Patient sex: M
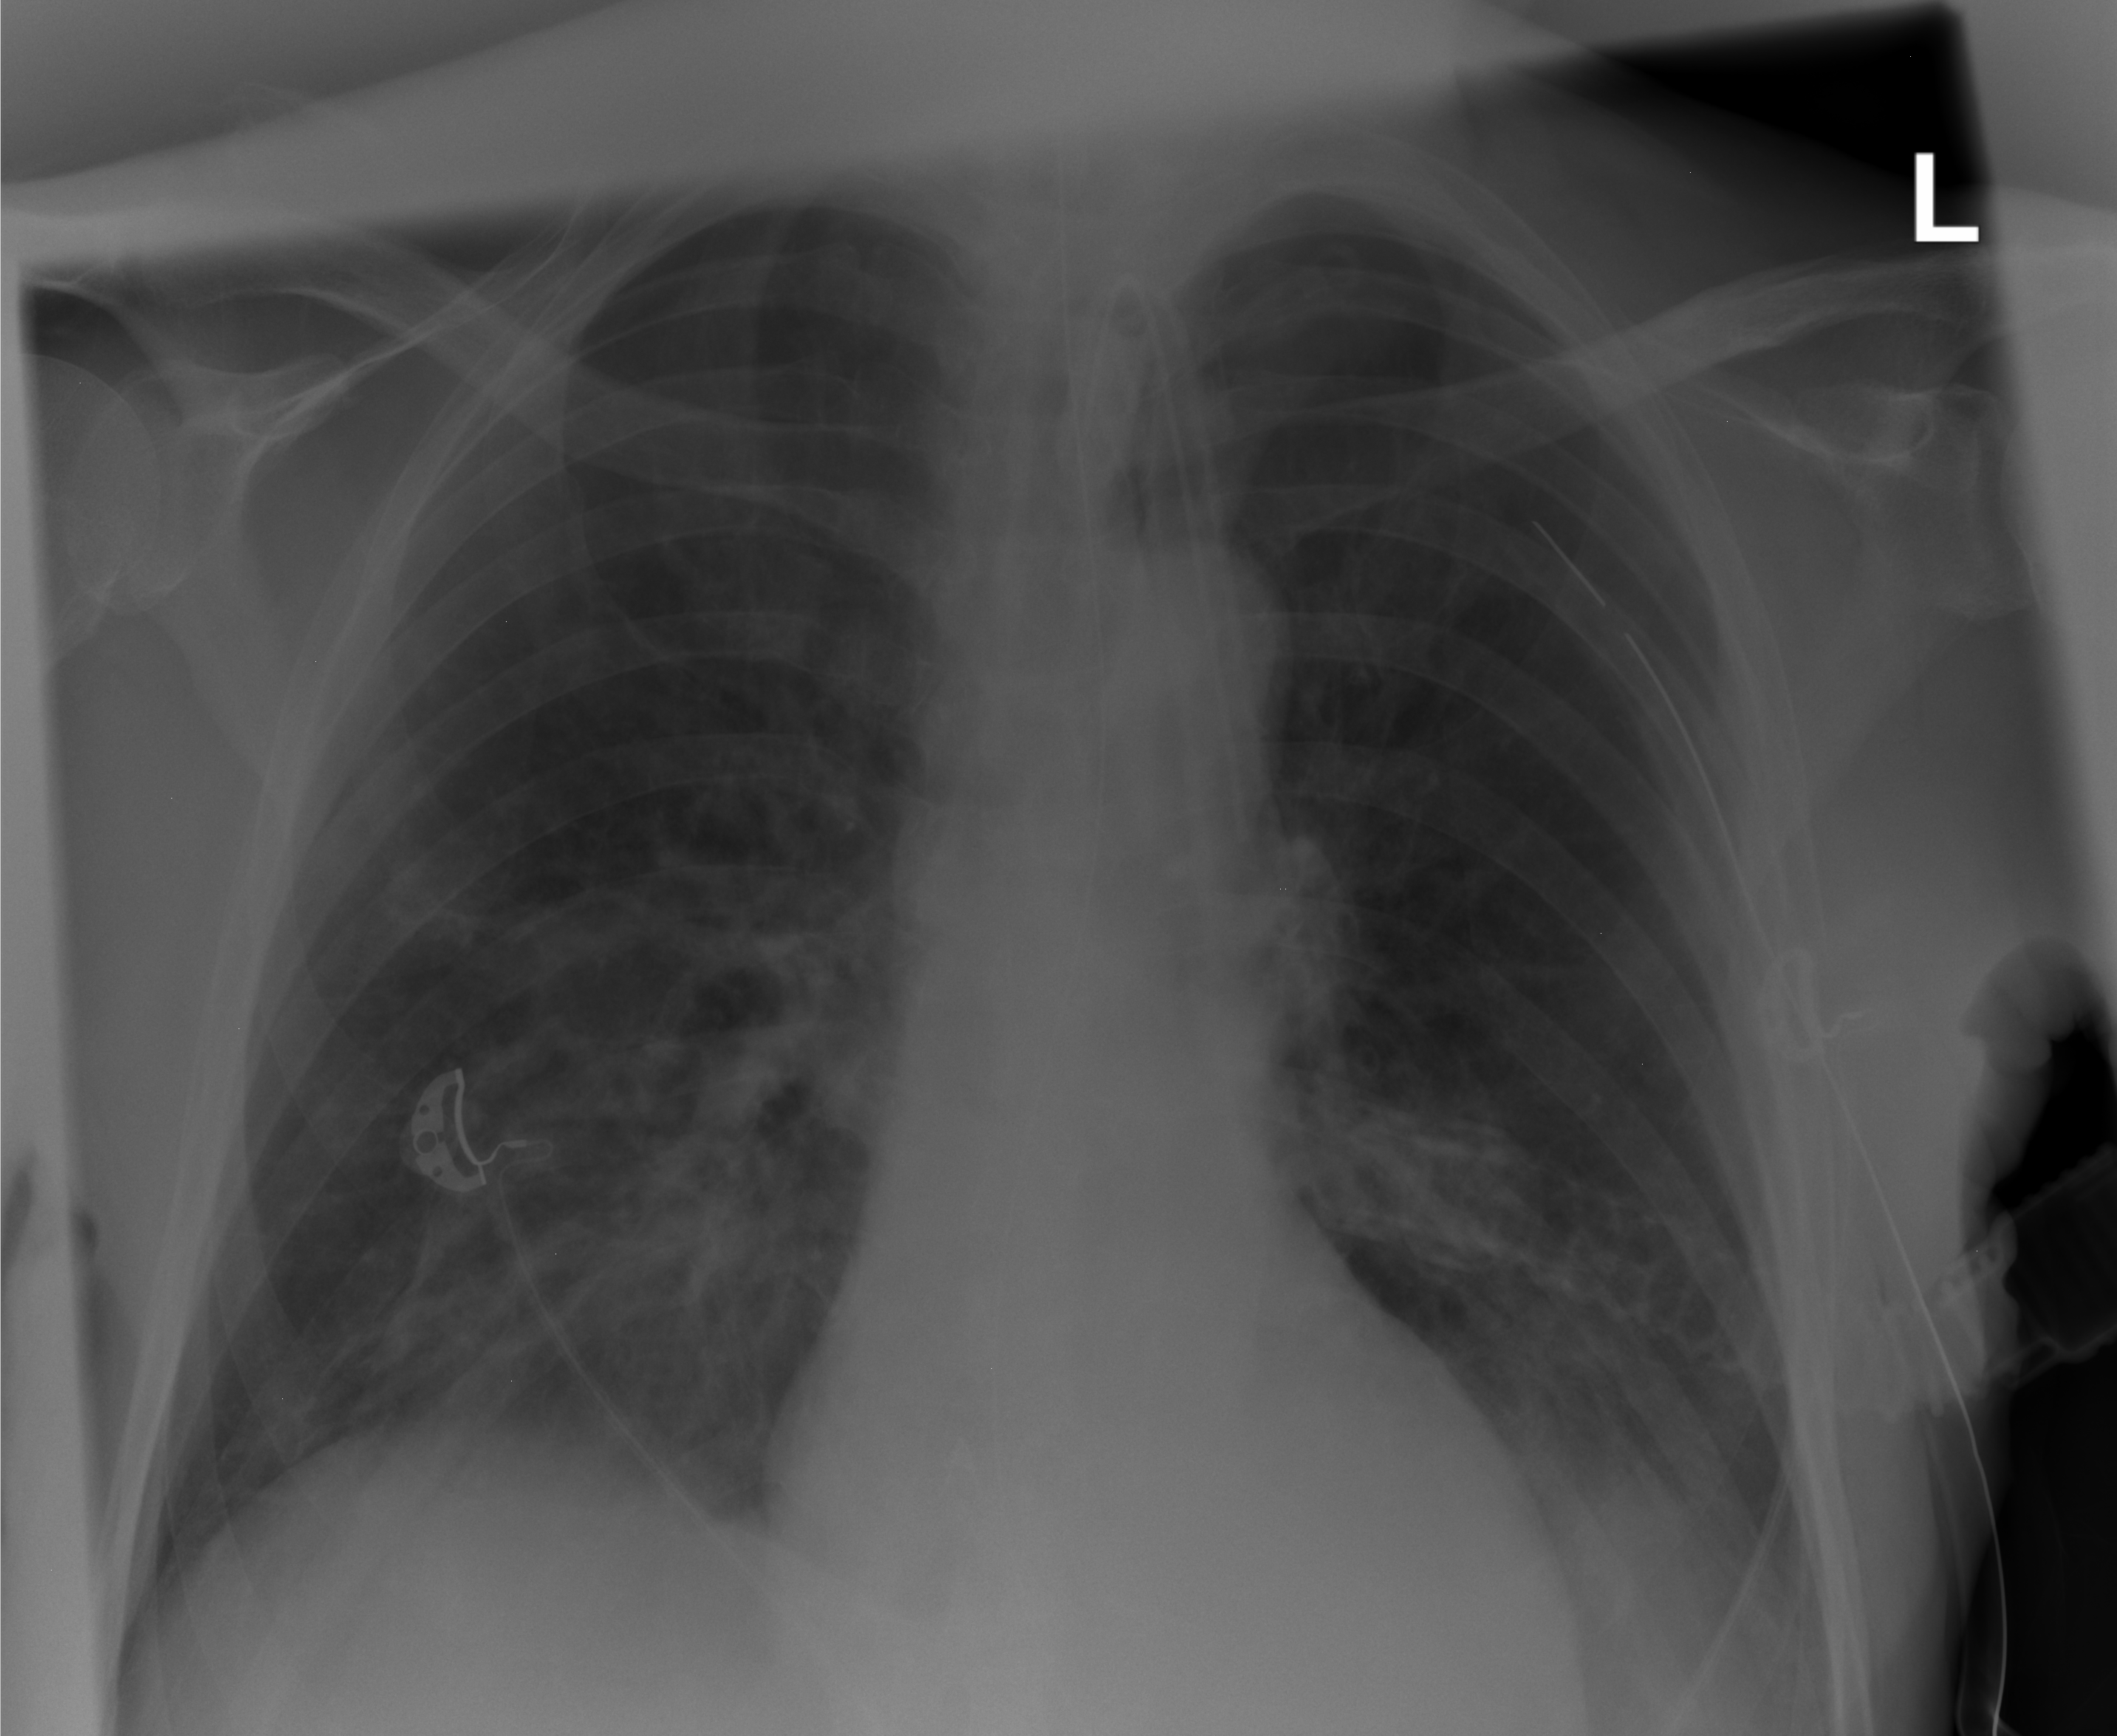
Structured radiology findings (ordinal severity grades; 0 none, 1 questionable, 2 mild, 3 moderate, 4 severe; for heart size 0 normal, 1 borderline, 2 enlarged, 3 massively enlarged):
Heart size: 0
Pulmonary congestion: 0
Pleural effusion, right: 0
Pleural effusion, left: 2
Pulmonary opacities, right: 2
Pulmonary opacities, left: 0
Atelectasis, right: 2
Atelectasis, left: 2